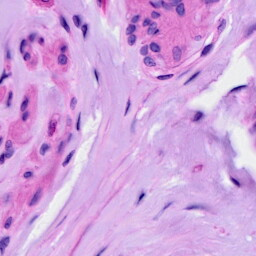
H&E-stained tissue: Ovarian